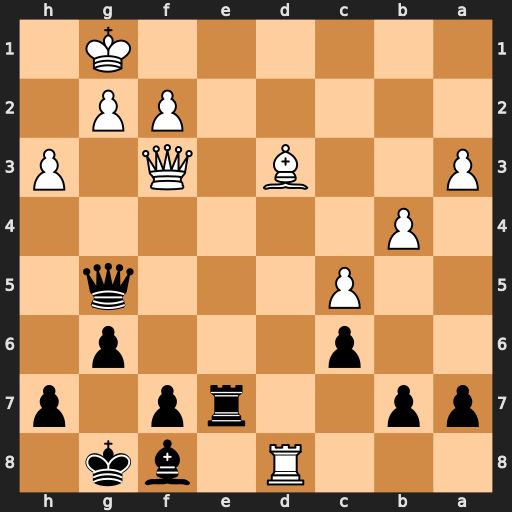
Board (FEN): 3R1bk1/pp2rp1p/2p3p1/2P3q1/1P6/P2B1Q1P/5PP1/6K1
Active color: b
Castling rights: -
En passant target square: -
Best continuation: Re1+ Kh2 Qxd8